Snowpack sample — Snodgrass Mountain, Crested Butte, Colorado (2/4/25, 12:06 PM MST)
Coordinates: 38.923, -106.968
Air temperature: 35 °F
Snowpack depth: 80 cm
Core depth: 60 cm
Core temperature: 32 °F
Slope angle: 14°, slope face: 78°
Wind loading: low
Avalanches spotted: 0
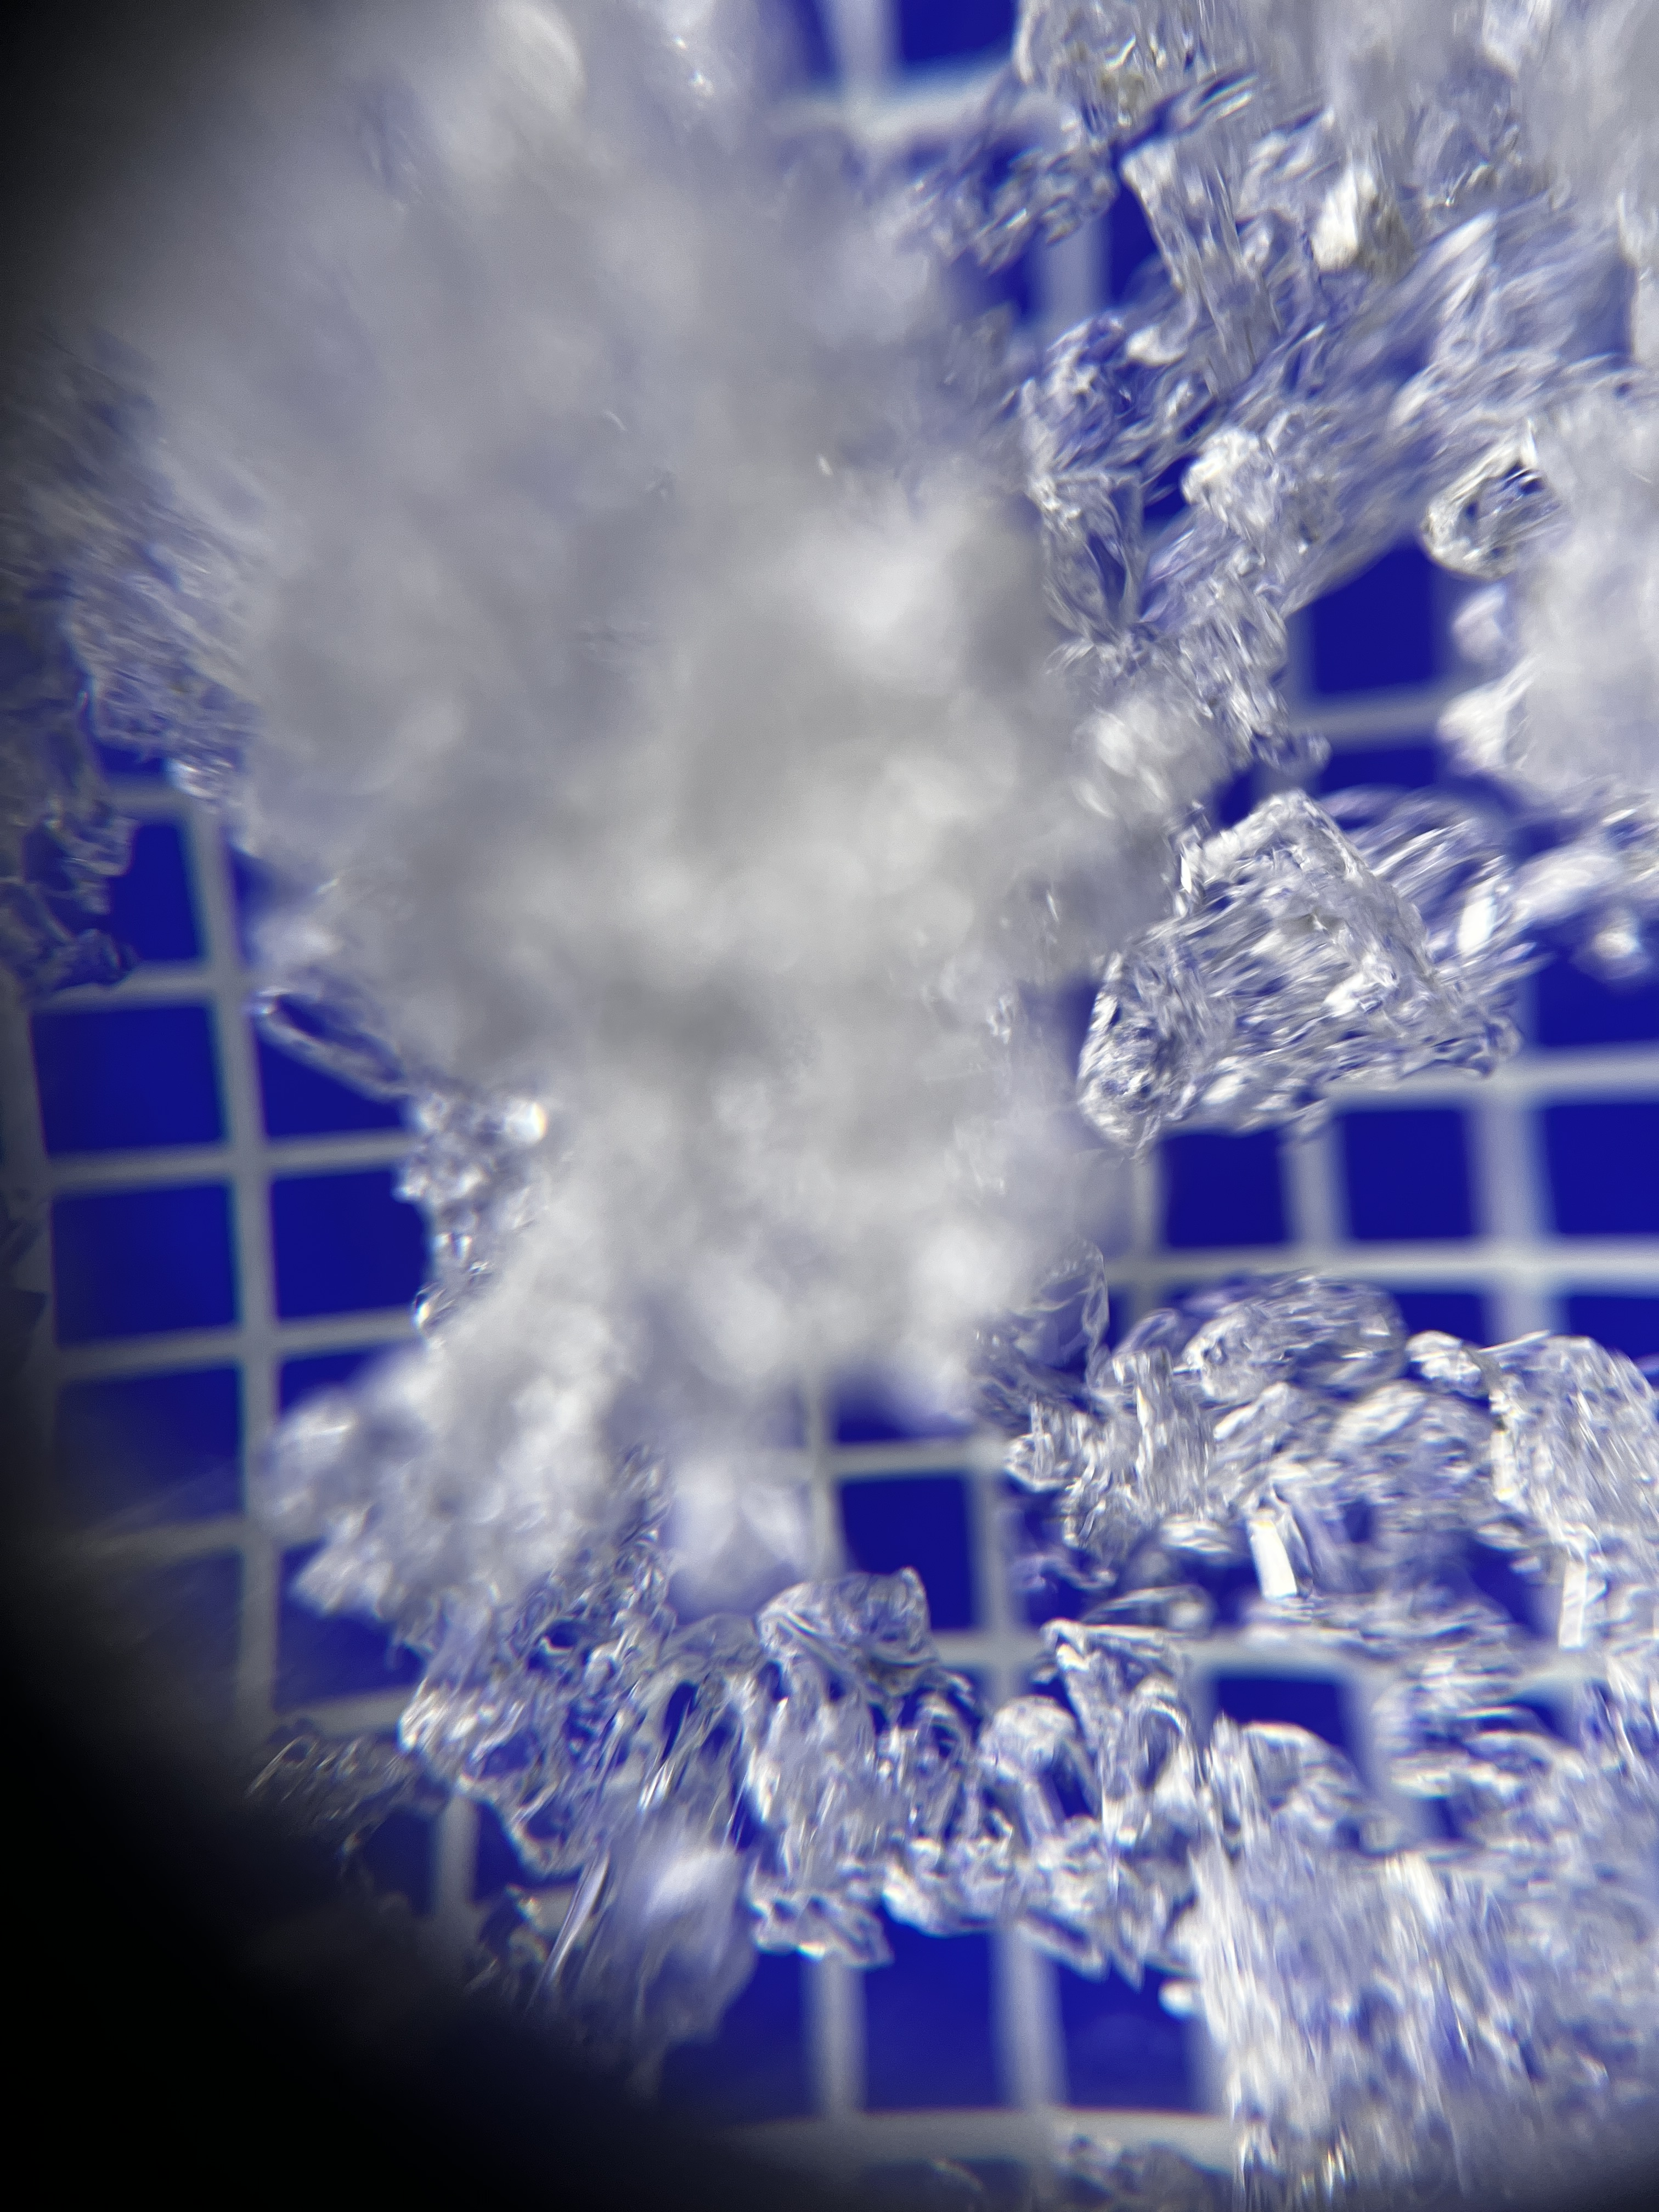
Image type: magnified_profile
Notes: No avalanches nearby, unusually warm weather for the last month reported by residents, Collected 25 yards from treeline